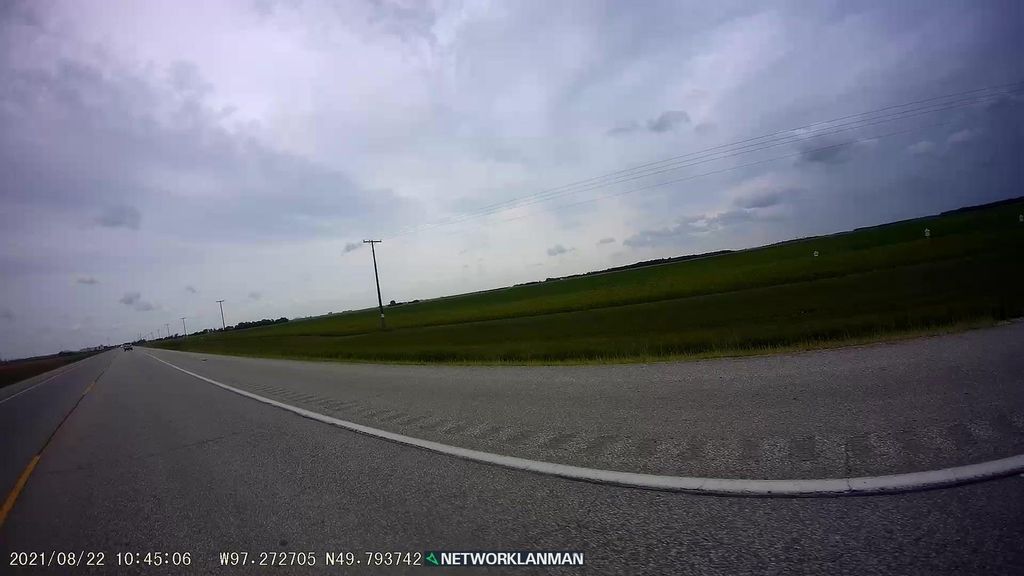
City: winnipeg